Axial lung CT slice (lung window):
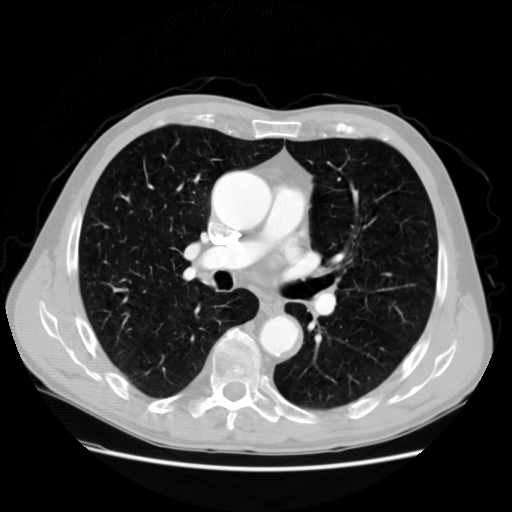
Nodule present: no